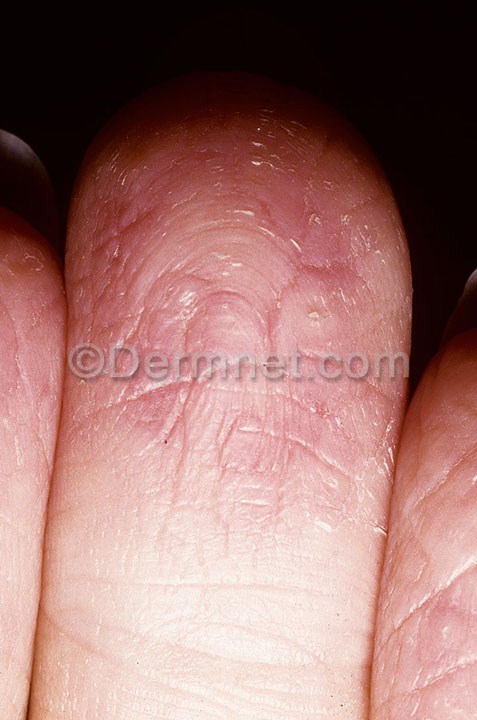
Disease: Eczema Photos